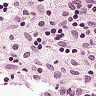
Metastatic tissue present: no